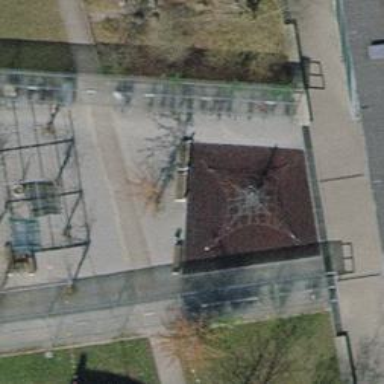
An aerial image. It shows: Playground featuring climbing frame.